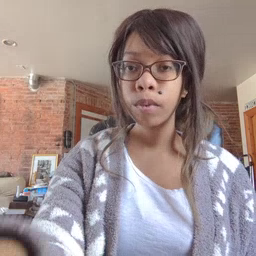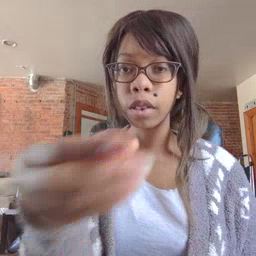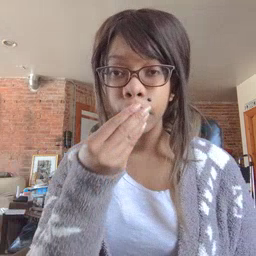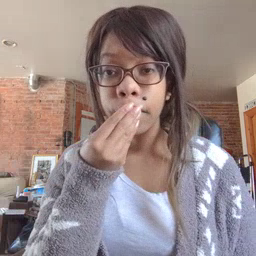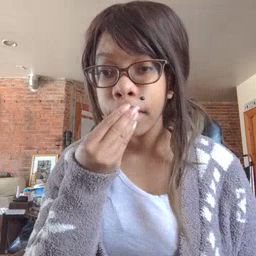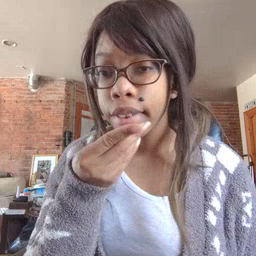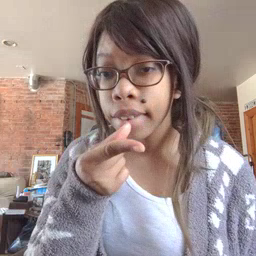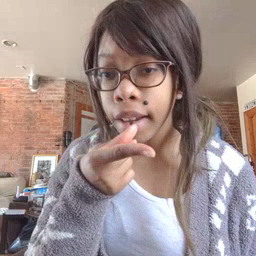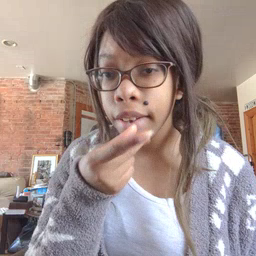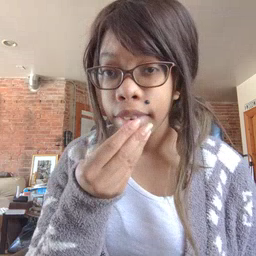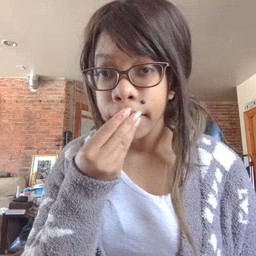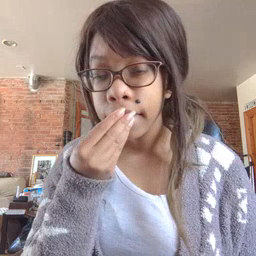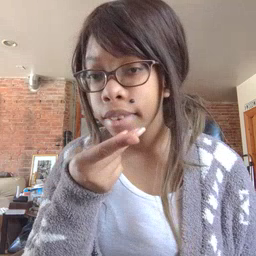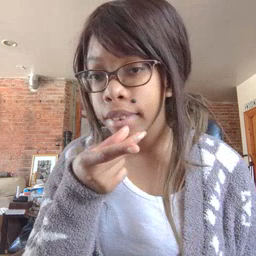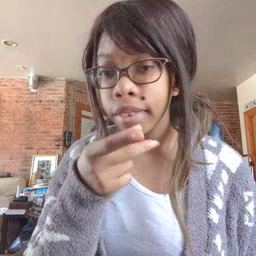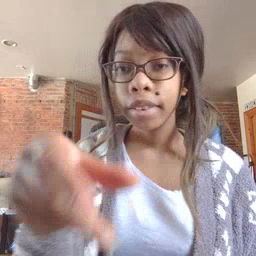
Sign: snack